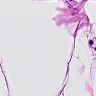
Metastatic tissue present: no